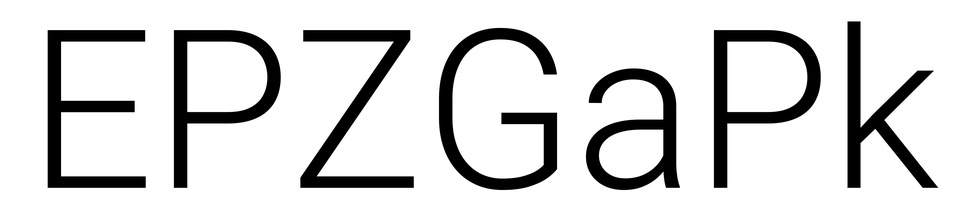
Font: Roboto_Light